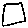
Label: square